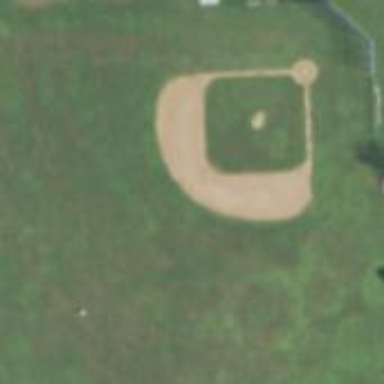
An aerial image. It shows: Baseball pitch for leisure land.